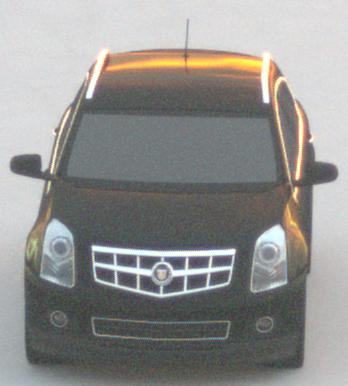
Make: Cadillac
Model: SRX 3.0 V6
Detailed model: SRX (II)
Model produced from: 2010/12
Model produced until: 2012/01
Doors: 5
Color: black
Road condition: dry road
Daytime: sunrise or sunset
Contrast: medium contrast